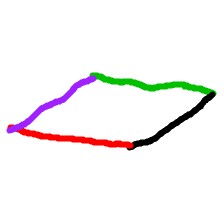
Shape: parallelogram